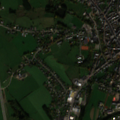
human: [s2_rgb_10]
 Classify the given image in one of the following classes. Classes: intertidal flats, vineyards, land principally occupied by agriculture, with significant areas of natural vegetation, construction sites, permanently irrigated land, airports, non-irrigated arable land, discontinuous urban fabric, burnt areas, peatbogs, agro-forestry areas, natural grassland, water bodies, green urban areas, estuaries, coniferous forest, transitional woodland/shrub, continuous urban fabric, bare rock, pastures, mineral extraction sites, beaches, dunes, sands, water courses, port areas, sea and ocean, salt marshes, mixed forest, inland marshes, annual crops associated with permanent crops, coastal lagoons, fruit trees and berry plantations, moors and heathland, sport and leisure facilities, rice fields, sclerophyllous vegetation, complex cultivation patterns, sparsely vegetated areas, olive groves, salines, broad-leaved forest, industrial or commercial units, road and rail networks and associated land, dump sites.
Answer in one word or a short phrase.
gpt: discontinuous urban fabric, pastures, complex cultivation patterns, land principally occupied by agriculture, with significant areas of natural vegetation